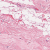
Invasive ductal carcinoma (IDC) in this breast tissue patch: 0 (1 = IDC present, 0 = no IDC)